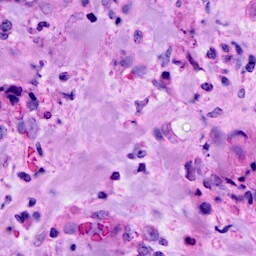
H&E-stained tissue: Breast